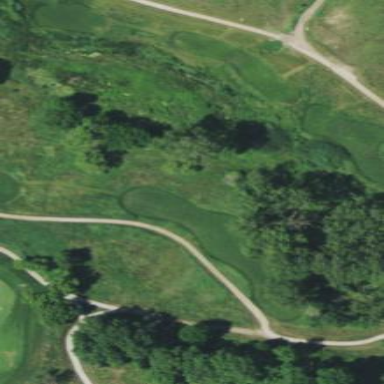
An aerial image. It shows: Grassy area designated as golf tee.